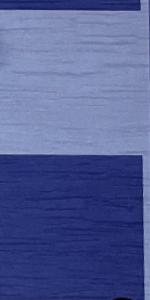
Label: Empty